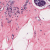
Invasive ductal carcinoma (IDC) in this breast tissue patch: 0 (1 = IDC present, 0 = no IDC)